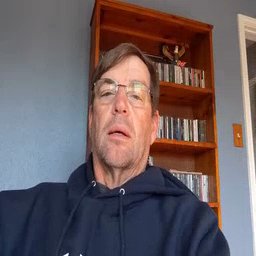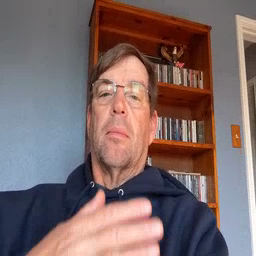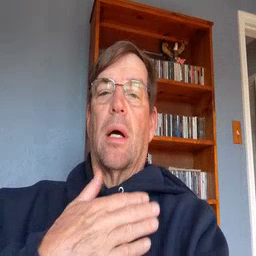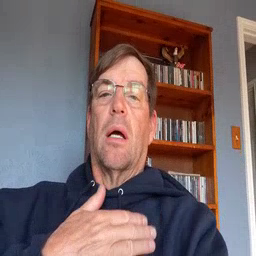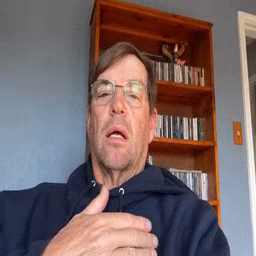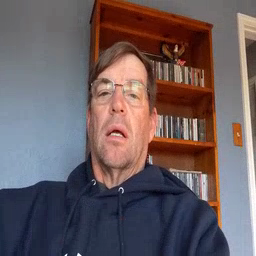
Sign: minemy